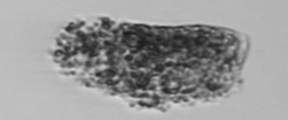
Label: fecal_pellet